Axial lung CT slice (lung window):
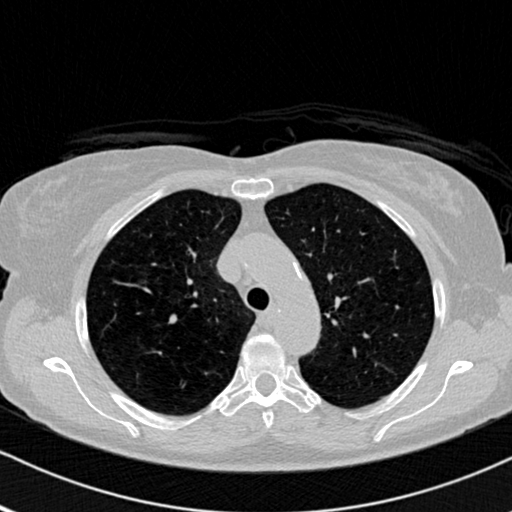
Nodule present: no